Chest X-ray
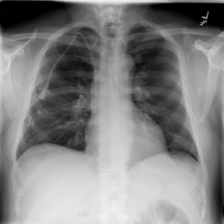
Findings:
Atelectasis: negative
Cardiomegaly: negative
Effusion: negative
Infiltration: negative
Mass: positive
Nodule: negative
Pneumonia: negative
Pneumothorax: negative
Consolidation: negative
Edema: negative
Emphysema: negative
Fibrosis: negative
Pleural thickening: negative
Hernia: negative